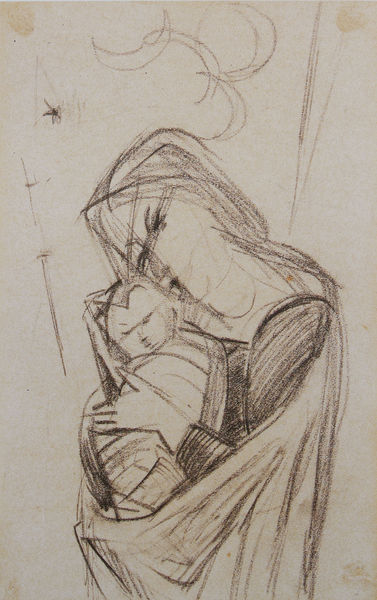
Titel: Madonna mit Kind
Künstler: Franz Marc
Standort: München
Institution: Städtische Galerie im Lenbachhaus
Schlagwörter: hand, himmel, kopf, umhang, weiß, wolken, kirchner, kubismus, braun, brust, finger, frau, grau, kleid, nacht, nase, schwarz, skizze, zeichen, zeichnung, dach, schleier, tuch, wolke, expressionismus, hochformat, arm, arme, augen, gesicht, halten, tragen, ärmel, innenraum, sonne, auge, gewand, haare, mantel, kind, mutter, blatt, augenbrauen, kinn, schulter, rund, schnell, liebe, papier, umarmung, schlafen, studie, abstrakt, modern, grafik, graphik, linien, baby, stille, einfach, junge, geschlossen, striche, mond, stern, kohle, mondsichel, schwarz weiss, sterne, schraffur, schraffuren, radierung, strich, schraffiert, bleistift, entwurf, kohlezeichnung, stift, bleistiftzeichnung, fleck, kleinkind, geometrisch, halbprofil, christus, jesus, pieta, picasso, innig, heilige, maria, madonna, mutter gottes, rötel, altarbild, beschützen, schutz, kubisch, säugling, wiegen, gewickelt, zärtlich, paul klee, innigkeit, vorzeichnung, jesuskind, neugeborenes, geburt christi, kollwitz, monde, eingehüllt, madonna mit jesuskind, sternchen, vertrauen, sicheln, funkeln, linke, umhanh, zu, maria gottes, knid